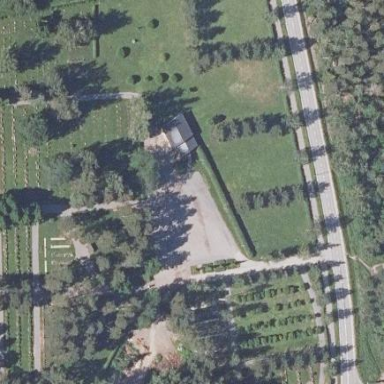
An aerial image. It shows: Cemetery.